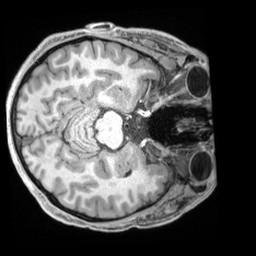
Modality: T1w
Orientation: axial
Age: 29
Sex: male
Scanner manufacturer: siemens
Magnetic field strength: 3 T
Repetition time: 2.4 s
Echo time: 0.00226 s